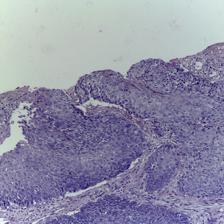
Diagnosis: OSCC